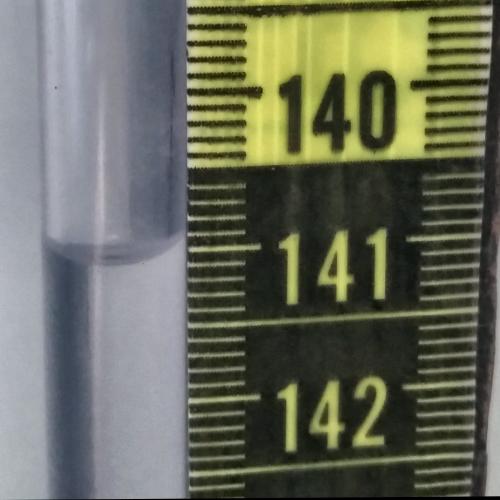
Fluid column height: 141.0 cm